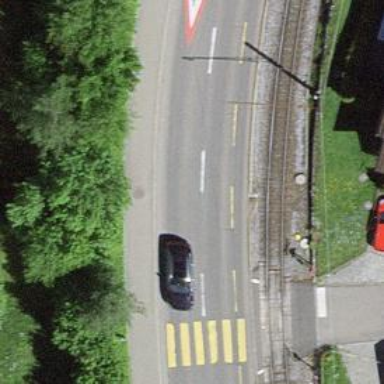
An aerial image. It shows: Secondary road with cycle lane on the left.